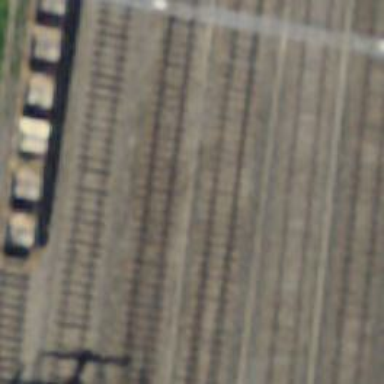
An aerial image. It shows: Railway track with contact lines for electrification.